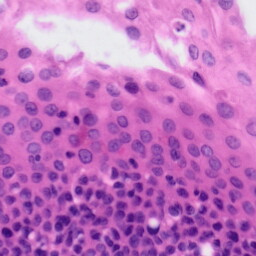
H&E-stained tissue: Tonsil